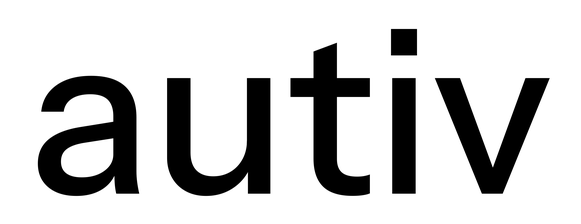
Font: InstrumentSans_Medium